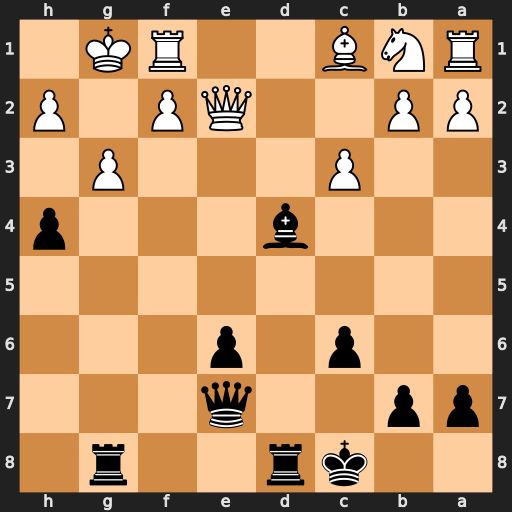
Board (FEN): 2kr2r1/pp2q3/2p1p3/8/3b3p/2P3P1/PP2QP1P/RNB2RK1
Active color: b
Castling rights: -
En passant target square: -
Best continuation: hxg3 cxd4 gxh2+ Kh1 Qg7 Qxe6+ Rd7 Qxg8+ Qxg8 Nc3 Qg6